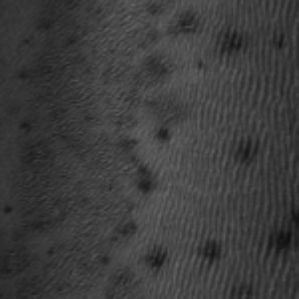
Label: frost